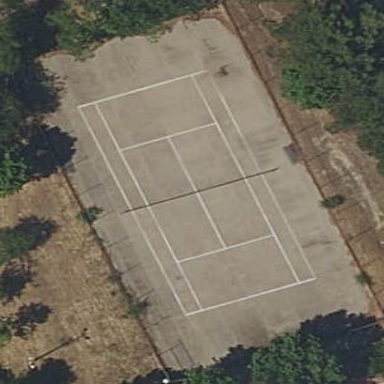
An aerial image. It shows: Tennis court on pitch designated for leisure land.